Question: I am try to learn session implicit object. Please check. In 'index.jsp' I create one form. On clicking submit button it will redirect to 'welcome.jsp'. In 'welcome.jsp' I am creating session attribute and in same page we redirect to 'second.jsp'. In second.jsp we will get the name through session. But in .

index.jsp
'''
<%@page contentType="text/html" pageEncoding="UTF-8"%>
<!DOCTYPE html>
<html>
<head>
<meta http-equiv="Content-Type" content="text/html; charset=UTF-8">
<title>JSP Page</title>
</head>
<body>
<h1> This for getting session implicit object </h1>
<form action="welcome3.jsp">
<input type="text" name="uname">
<input type="submit" value="go"><br/>
</form>
</body>
</html>
'''
welcome.jsp
'''
<%@page contentType="text/html" pageEncoding="UTF-8"%>
<!DOCTYPE html>
<html>
<head>
<meta http-equiv="Content-Type" content="text/html; charset=UTF-8">
<title>JSP Page</title>
</head>
<body>
<%
String name=request.getParameter("uname");
out.print("Welcome"+name);
session.setAttribute("user", name);
<a href ="second.jsp" > second jsp </a>
%>
</body>
</html>
'''
second.jsp
'''
<%@page contentType="text/html" pageEncoding="UTF-8"%>
<!DOCTYPE html>
<html>
<head>
<meta http-equiv="Content-Type" content="text/html; charset=UTF-8">
<title>JSP Page</title>
</head>
<body>
<%
String name=(String )session.getAttribute("user");
%>
</body>
</html>
'''
web.xml
'''
<web-app>
<error-page>
<error-code> 500</error-code>
<location> /error.jsp</location>
</error-page>
</web-app>
'''
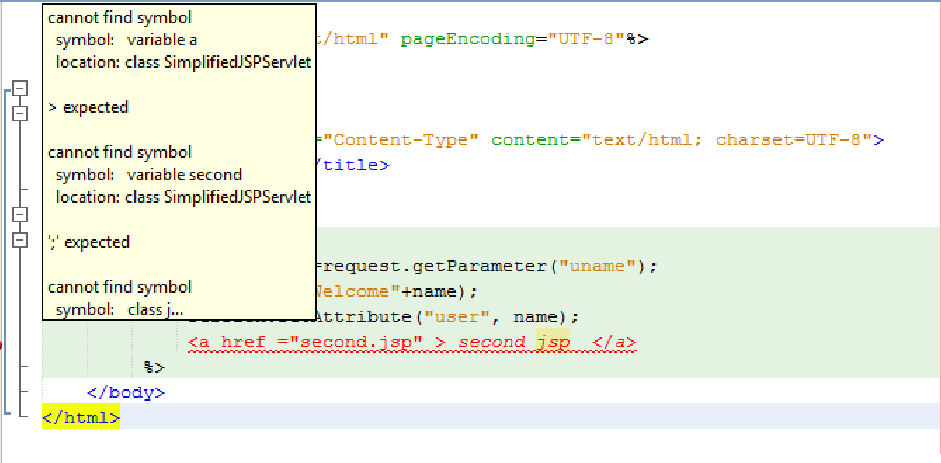
Answer: You have html tag inside java code ,
'''
<%
String name=request.getParameter("uname");
out.print("Welcome"+name);
session.setAttribute("user", name);
<a href ="second.jsp" > second jsp </a> // html anchor tag
%>
'''
should be outside of it,
'''
<a href ="second.jsp" > second jsp </a>
'''
<URL>